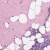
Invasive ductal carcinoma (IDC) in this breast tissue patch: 0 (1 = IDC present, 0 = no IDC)